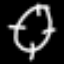
Label: clock